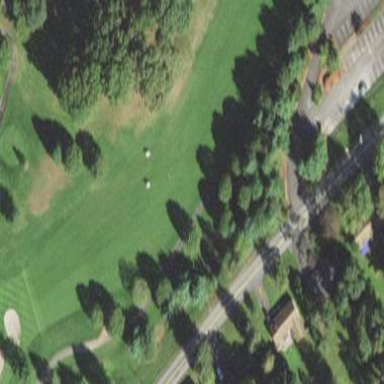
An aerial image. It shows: Grassy area designated as golf fairway.